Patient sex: F
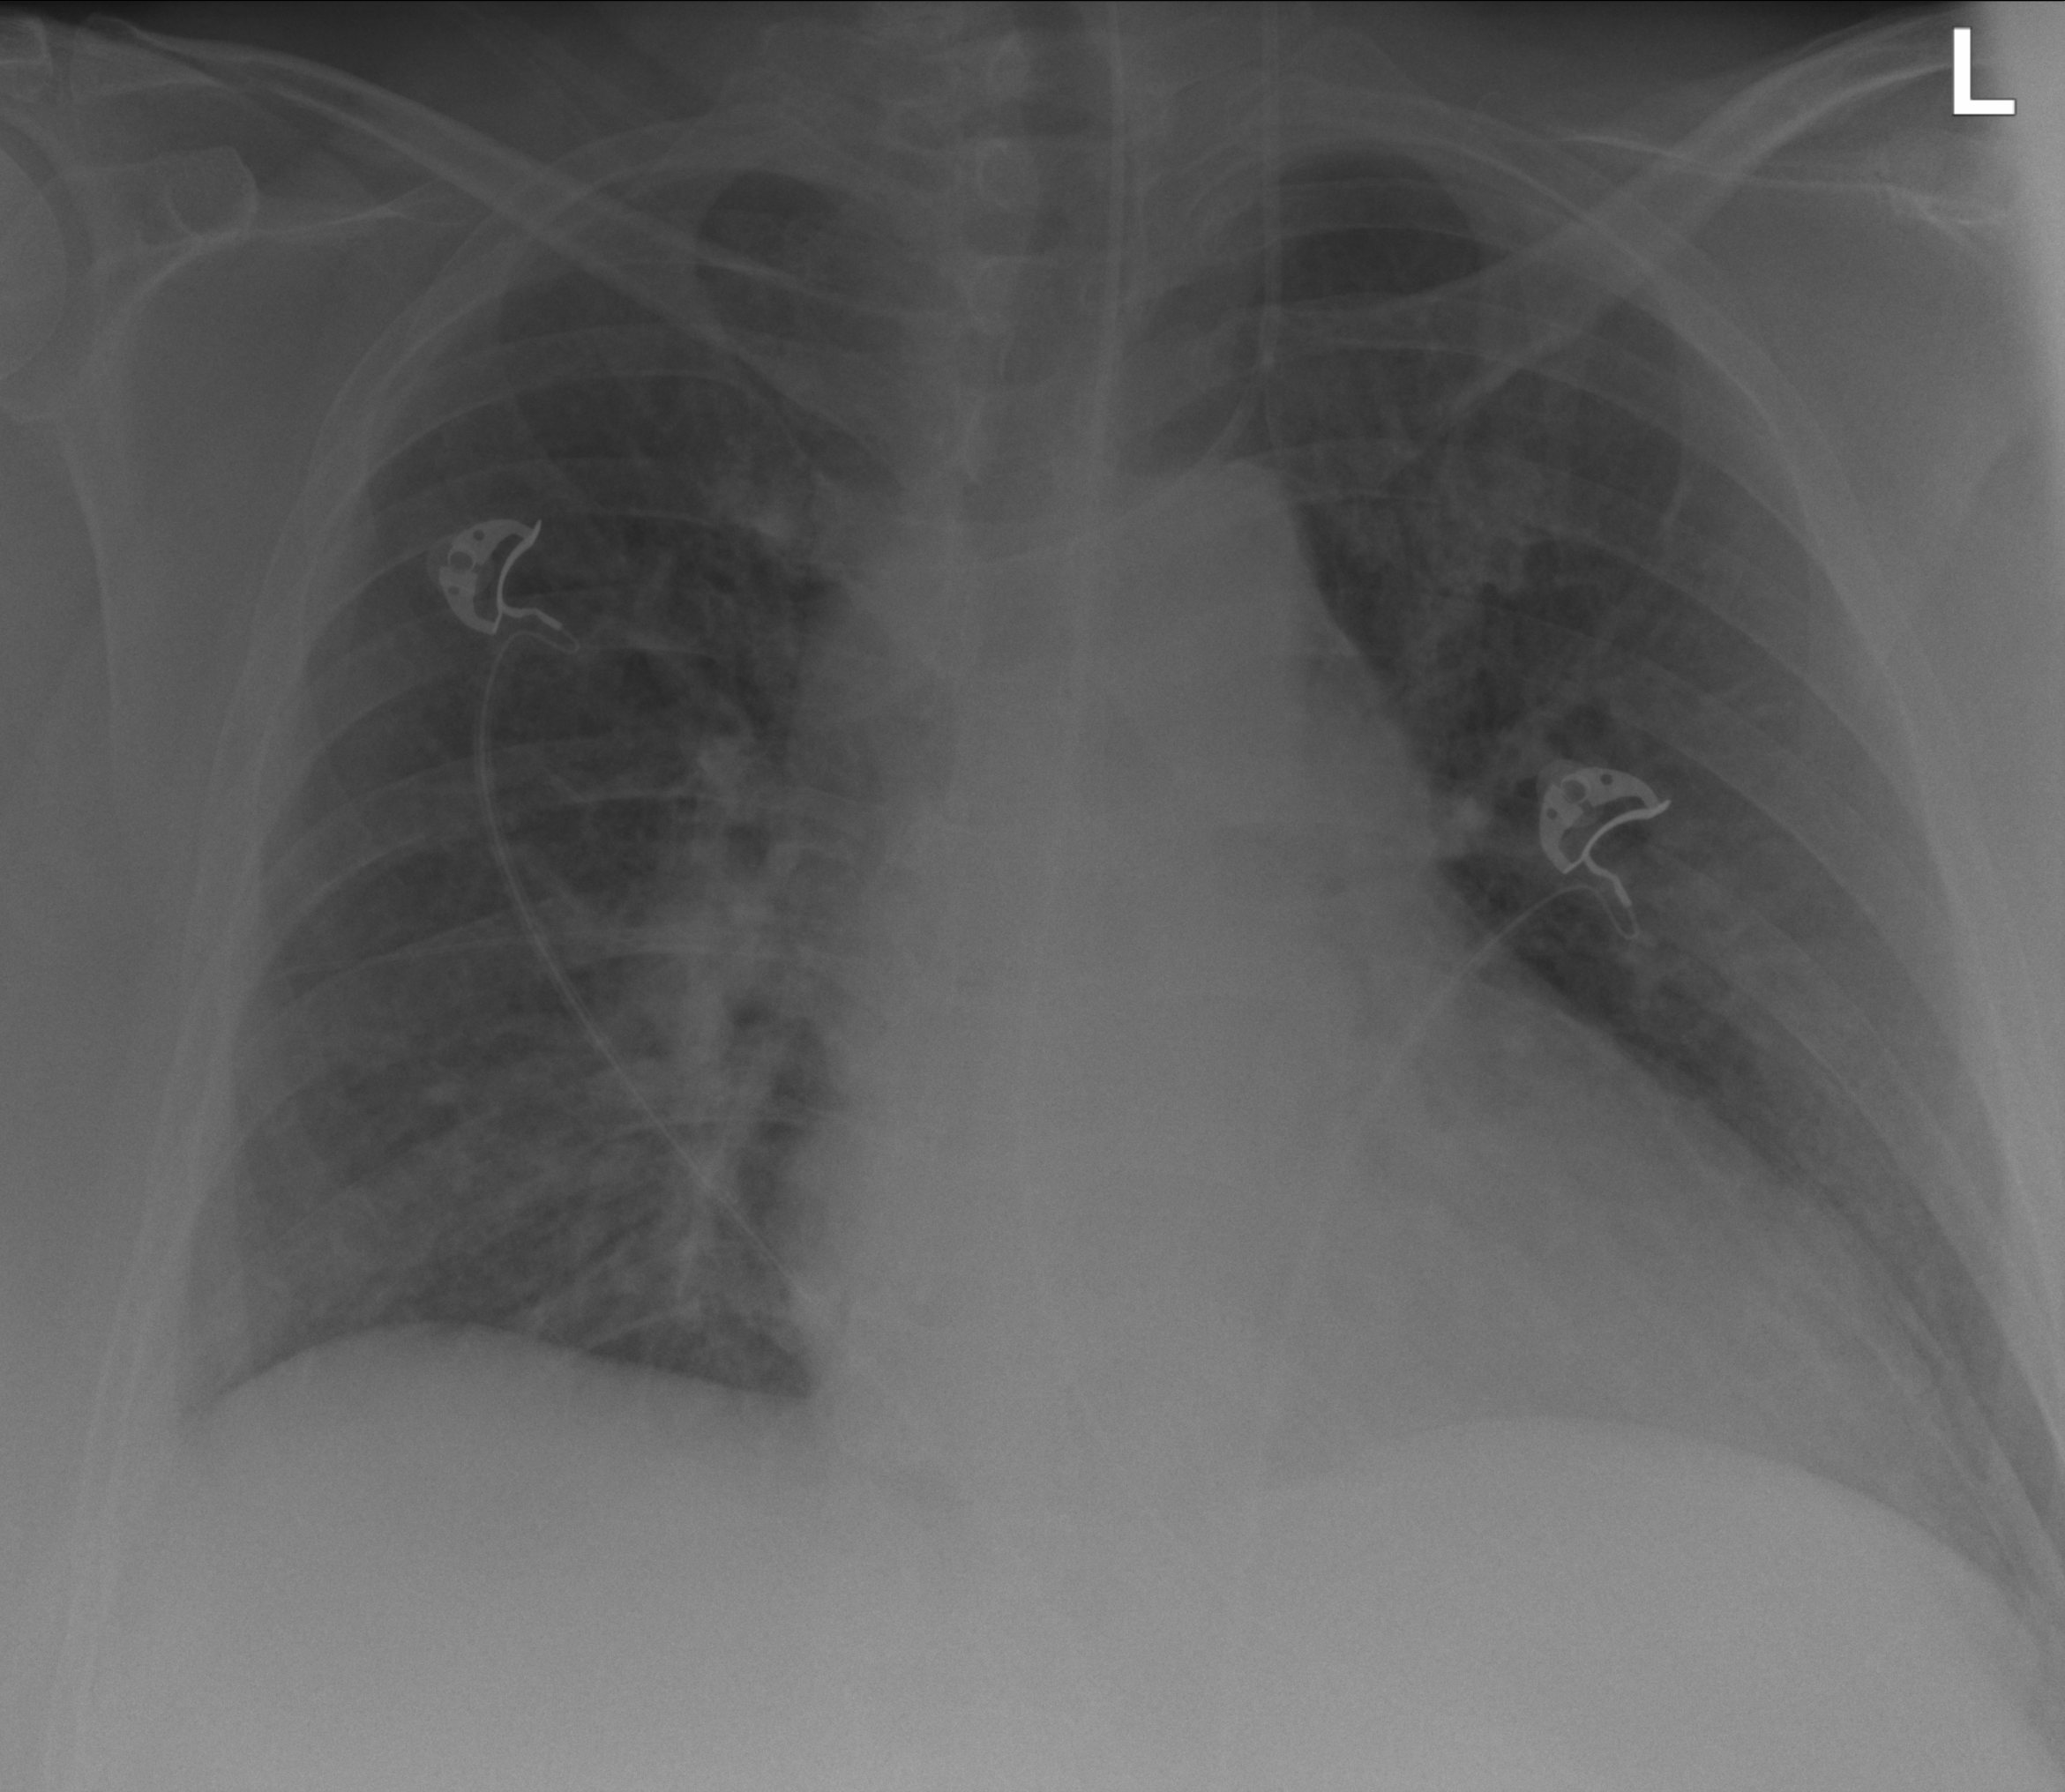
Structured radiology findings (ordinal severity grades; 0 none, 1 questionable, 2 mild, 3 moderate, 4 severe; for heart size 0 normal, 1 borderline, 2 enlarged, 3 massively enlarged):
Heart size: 2
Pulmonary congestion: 2
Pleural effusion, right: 2
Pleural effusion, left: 0
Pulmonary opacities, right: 2
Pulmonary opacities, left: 0
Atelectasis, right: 2
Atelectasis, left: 2